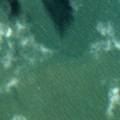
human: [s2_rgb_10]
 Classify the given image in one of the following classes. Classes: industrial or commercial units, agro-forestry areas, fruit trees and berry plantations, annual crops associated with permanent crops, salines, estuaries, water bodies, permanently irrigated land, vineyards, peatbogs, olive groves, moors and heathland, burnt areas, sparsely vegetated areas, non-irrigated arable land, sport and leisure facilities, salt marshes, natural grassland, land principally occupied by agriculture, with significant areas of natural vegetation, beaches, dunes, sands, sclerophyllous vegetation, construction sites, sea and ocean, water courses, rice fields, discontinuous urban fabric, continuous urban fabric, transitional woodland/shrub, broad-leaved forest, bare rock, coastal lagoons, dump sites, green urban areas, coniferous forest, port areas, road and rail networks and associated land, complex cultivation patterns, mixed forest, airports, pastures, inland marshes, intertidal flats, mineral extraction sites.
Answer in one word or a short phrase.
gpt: sea and ocean